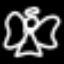
Label: angel